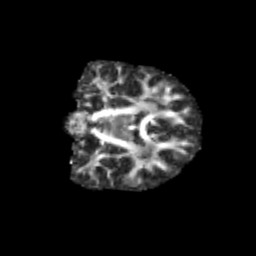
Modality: FA
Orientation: coronal
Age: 12
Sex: male
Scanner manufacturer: siemens
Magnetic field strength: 3 T
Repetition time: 3.8 s
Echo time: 0.07 s